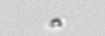
Label: nanoplankton_mix